Question: I'm working with a website and I divide them normally with a header, content and footer. When I want to add some more space between my content/login and my header I get some issues...
When I simply add 'margin-top: 100px;' to 'content' or 'login', it also shoves down my 'footer', I don't want that. How can I lower my 'login' without shoving down my 'footer'?
In this image you can see there is enough space in my content for the login to go down.
'''
Body {
margin: 0;
background-image: linear-gradient(to right, #0098d9, #0098d9 49%, #ed1b24 49%);
font-family: Verdana;
}
.MainDiv {
width: 80%;
min-height: 800px;
height: 100px;
margin-left: auto;
margin-right: auto;
background-color: white;
}
.header {
text-align:center;
margin:0px auto;
width: 100%;
height: 20%;
}
.content {
margin-top: 0px;
margin-bottom: 0px;
height: 65%;
}
.footer {
height: 15%;
text-align: center;
font-size: 12px;
}
.login {
width: 30%;
height: 30%;
margin-left: auto;
margin-right: auto;
background: #0098d9;
border: 0.1em solid #0098d9;
border-radius: 1em;
text-align: center;
}
'''
'''
<body>
<div class="menu">
Menu:<br />
<a href="Overview.php">Machine pages</a>
</div>
<div class="Maindiv">
<div class="header">
logo here
</div>
<div class="content">
<form action="Index.php" method="post" enctype="multipart/form-data">
<div class="login">
<table class="loginTable">
<tr>
<td align="center" colspan="2">Admin login</td>
</tr>
<tr>
<td width="10px"><img class="icon" src="images/User.png"></td>
<td><input type="text" name="Username" placeholder="Username"</td>
</tr>
<tr>
<td><img class="icon" src="images/locked.png"></td>
<td><input type="password" name="Password" placeholder="Password"></td>
</tr>
<tr>
<td colspan='2' align="right"><input type="submit" name="Login" value="Login"></td>
</tr>
</table>
</div>
</form>
<p class="errorMessage"><?php echo $message;?></p>
</div>
<div class="footer">
Machinefabriek van de Weert B.V. <br />
W: <a href="http://www.vandeweert.nl">www.vandeweert.nl</a><br />
T: +31 (0)492-549 455
</div>
</div>
</body>
'''
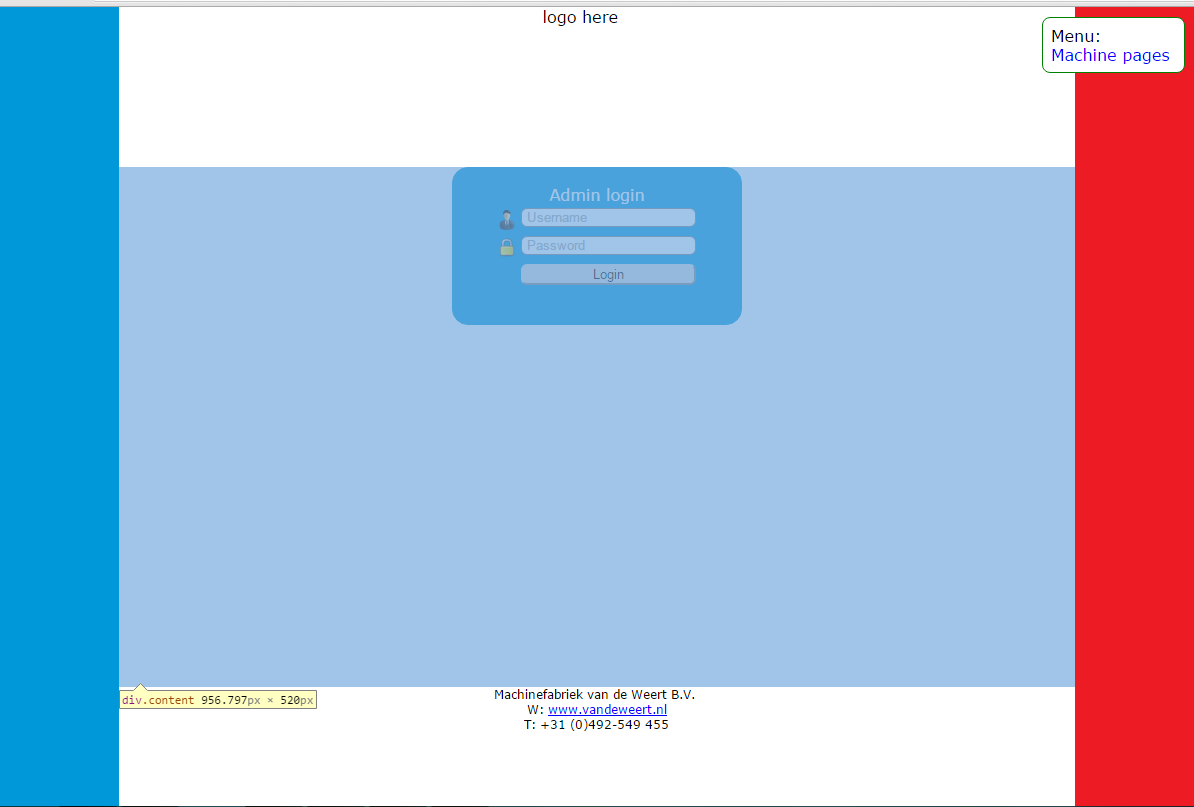
Answer: You probably need to do 2 things:
Add this line to the top of your CSS: '* { box-sizing: border-box; }'.
It will make sure that the padding doesn't affect the height or width of your elements.
Then on '.content' add the 'padding' you need, instead of 'margin'. This will work for you :)